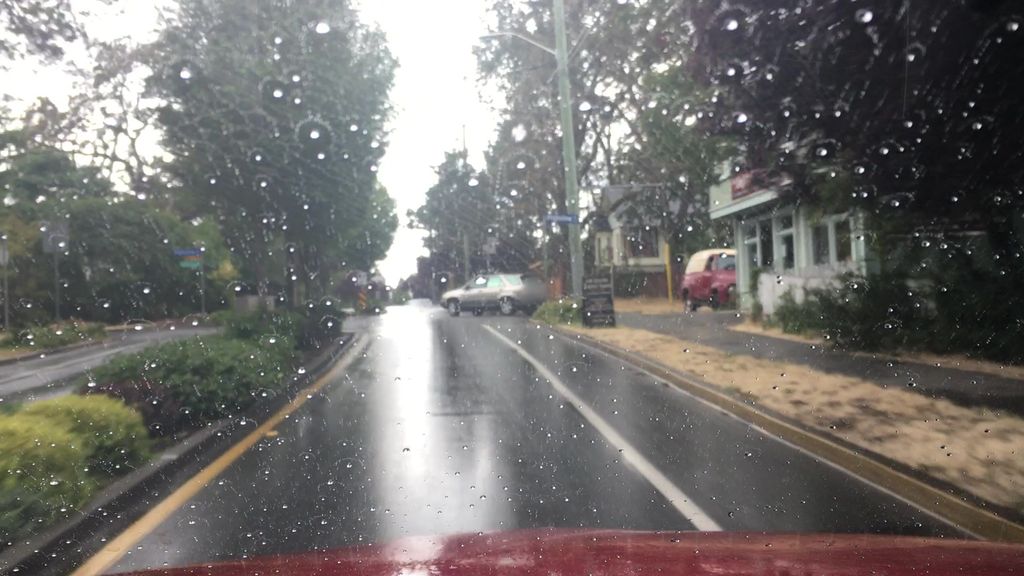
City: victoria